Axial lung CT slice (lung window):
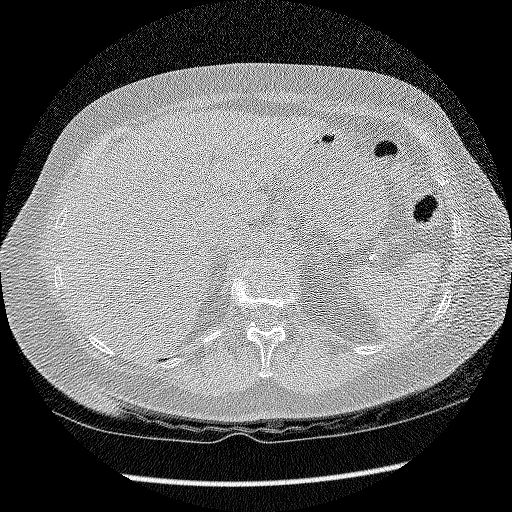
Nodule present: no